如图 1 所示，在矩形$ABCD$中，动点$P$从点$B$出发，沿$B \to C \to D$的路径运动，当点$P$到达点$D$时停止运动．过点$P$作$PQ \perp BP$，$PQ$交$AD$于点$Q$，设点$P$运动的路程为$x$，$DQ = y$，已知$y$关于$x$的函数图象如图 2 所示，当$y = \dfrac{1}{3}$时，$x$的值为（\quad\quad）}

\vspace{0.3cm}
\noindent\textbf{A．$2\sqrt{2}$ \quad\quad B．$4$ \quad\quad C．$2\sqrt{3}$ \quad\quad D．$4.5$}
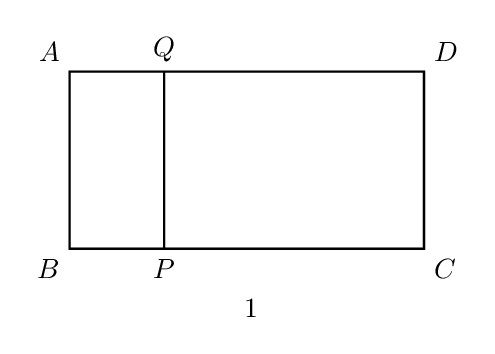
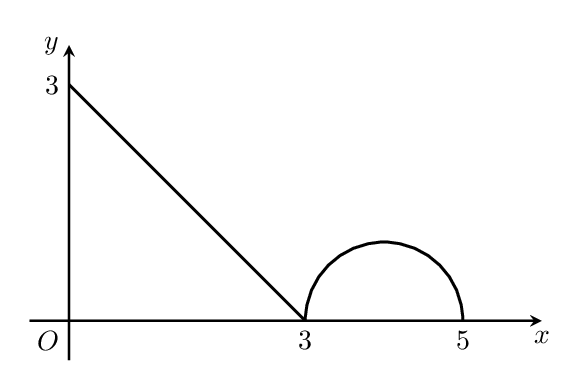
【解答】
\vspace{0.5cm}
\noindent\textbf{【答案】B}

\vspace{0.5cm}
\noindent\textbf{【详解】解：由图象可知，当点$P$与点$B$重合时，此时点$Q$与点$A$重合，$DQ = AD = 3$，}
\noindent\textbf{当点$P$与点$C$重合时，此时点$Q$与点$D$重合，此时$x = 3$，$y = 0$，即：$BC = 3$，}
\noindent\textbf{当点$P$与点$D$重合时，$x = 5$，故$CD = 5 - BC = 2$，}

\vspace{0.3cm}
\noindent\textbf{① 当点$P$在$BC$上时，此时四边形$CDQP$为矩形，}
\noindent\textbf{$\therefore DQ = CP$，}
\noindent\textbf{$\therefore$当$y = \dfrac{1}{3}$时，即：$DQ = CP = \dfrac{1}{3}$，}
\noindent\textbf{$\therefore x = BP = BC - CP = 3 - \dfrac{1}{3} = \dfrac{8}{3}$，}

\vspace{0.3cm}
\noindent\textbf{② 当点$P$在$CD$上时，如图：}

\noindent\textbf{$\because$矩形$ABCD$，}
\noindent\textbf{则：$\angle C = \angle D = 90^\circ$，}
\noindent\textbf{$\because PQ \perp BP$，}
\noindent\textbf{$\therefore \angle BPQ = 90^\circ$，}
\noindent\textbf{$\therefore \angle BPC = \angle PQD = 90^\circ - \angle DPQ$，}
\noindent\textbf{$\therefore \triangle BCP \backsim \triangle PDQ$，}
\noindent\textbf{$\therefore \dfrac{CP}{DQ} = \dfrac{BC}{PD}$，}
\noindent\textbf{$\therefore BC \cdot DQ = CP \cdot PD$，}
\noindent\textbf{$\because CP = x - BC = x - 3$，}
\noindent\textbf{$\therefore DP = CD - CP = 5 - x$，}
\noindent\textbf{$\therefore$当$y = \dfrac{1}{3}$，即：$DQ = \dfrac{1}{3}$时，$3 \times \dfrac{1}{3} = (x - 3)(5 - x)$，}
\noindent\textbf{解得：$x_1 = x_2 = 4$；}

\vspace{0.3cm}
\noindent\textbf{故选 B．}
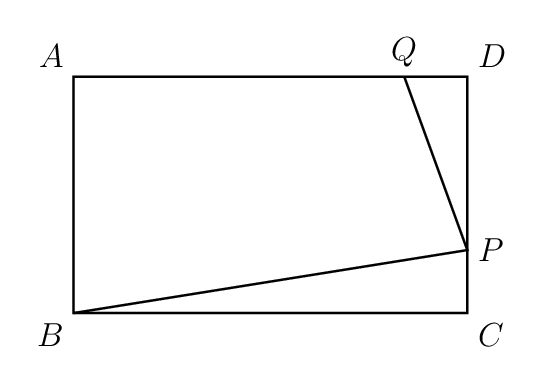